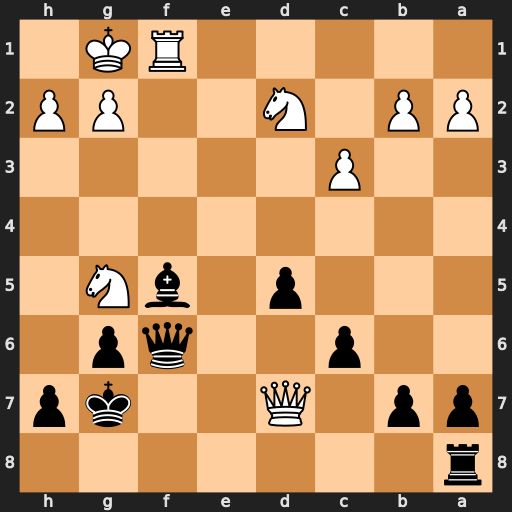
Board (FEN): r7/pp1Q2kp/2p2qp1/3p1bN1/8/2P5/PP1N2PP/5RK1
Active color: b
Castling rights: -
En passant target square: -
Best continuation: Bxd7 Rxf6 Kxf6